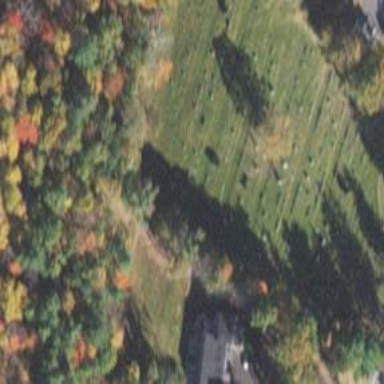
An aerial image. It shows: Graveyard used as cemetery.